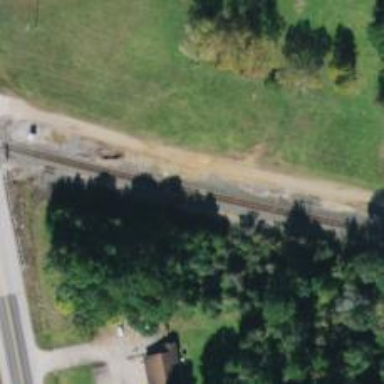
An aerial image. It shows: Railway track.